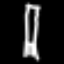
Label: fork